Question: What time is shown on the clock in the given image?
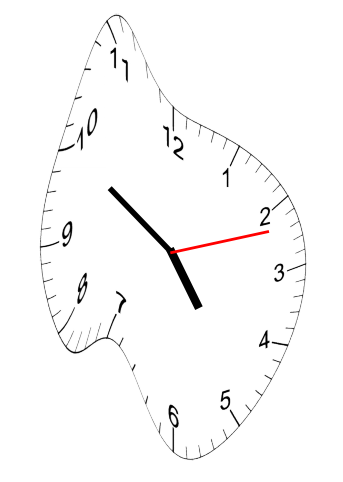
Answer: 04:50:12